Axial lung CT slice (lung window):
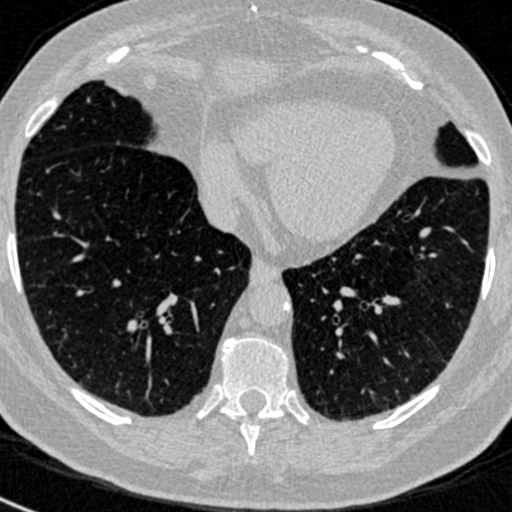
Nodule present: no